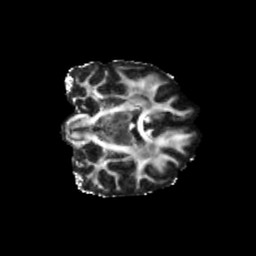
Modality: FA
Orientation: coronal
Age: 35
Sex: female
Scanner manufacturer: siemens
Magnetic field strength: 3 T
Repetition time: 3.23 s
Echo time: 0.0892 s